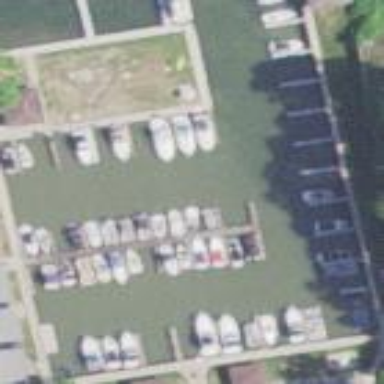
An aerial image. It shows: Boat storage facility located by the water.